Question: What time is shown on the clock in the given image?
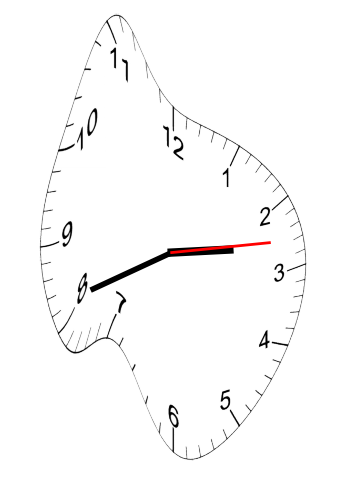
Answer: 02:41:13